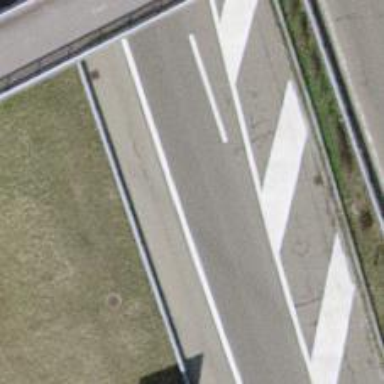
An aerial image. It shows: Asphalt motorway.